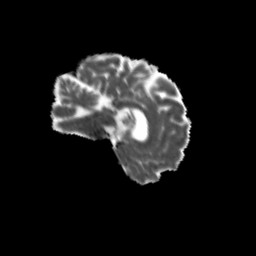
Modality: MD
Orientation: sagittal
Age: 61
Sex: male
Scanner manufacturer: siemens
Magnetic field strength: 3 T
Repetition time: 4.71 s
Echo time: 0.0906 s